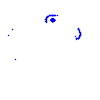
Particle: kaon